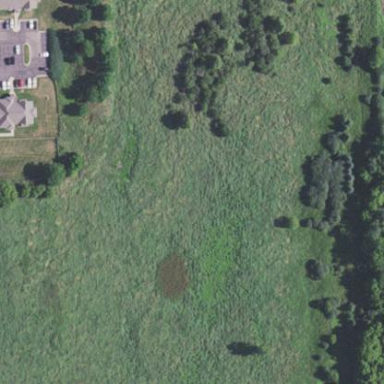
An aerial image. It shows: Fen wetland area.